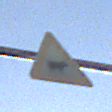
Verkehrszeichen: ViehtriebLinks
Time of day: MorningAfternoon
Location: Outdoor (Nature)
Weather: PartlyCloudy
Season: NotSpecified
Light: Natural